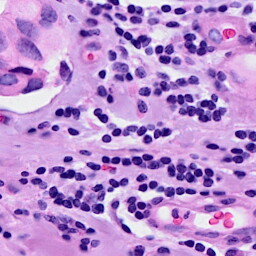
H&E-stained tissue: Breast